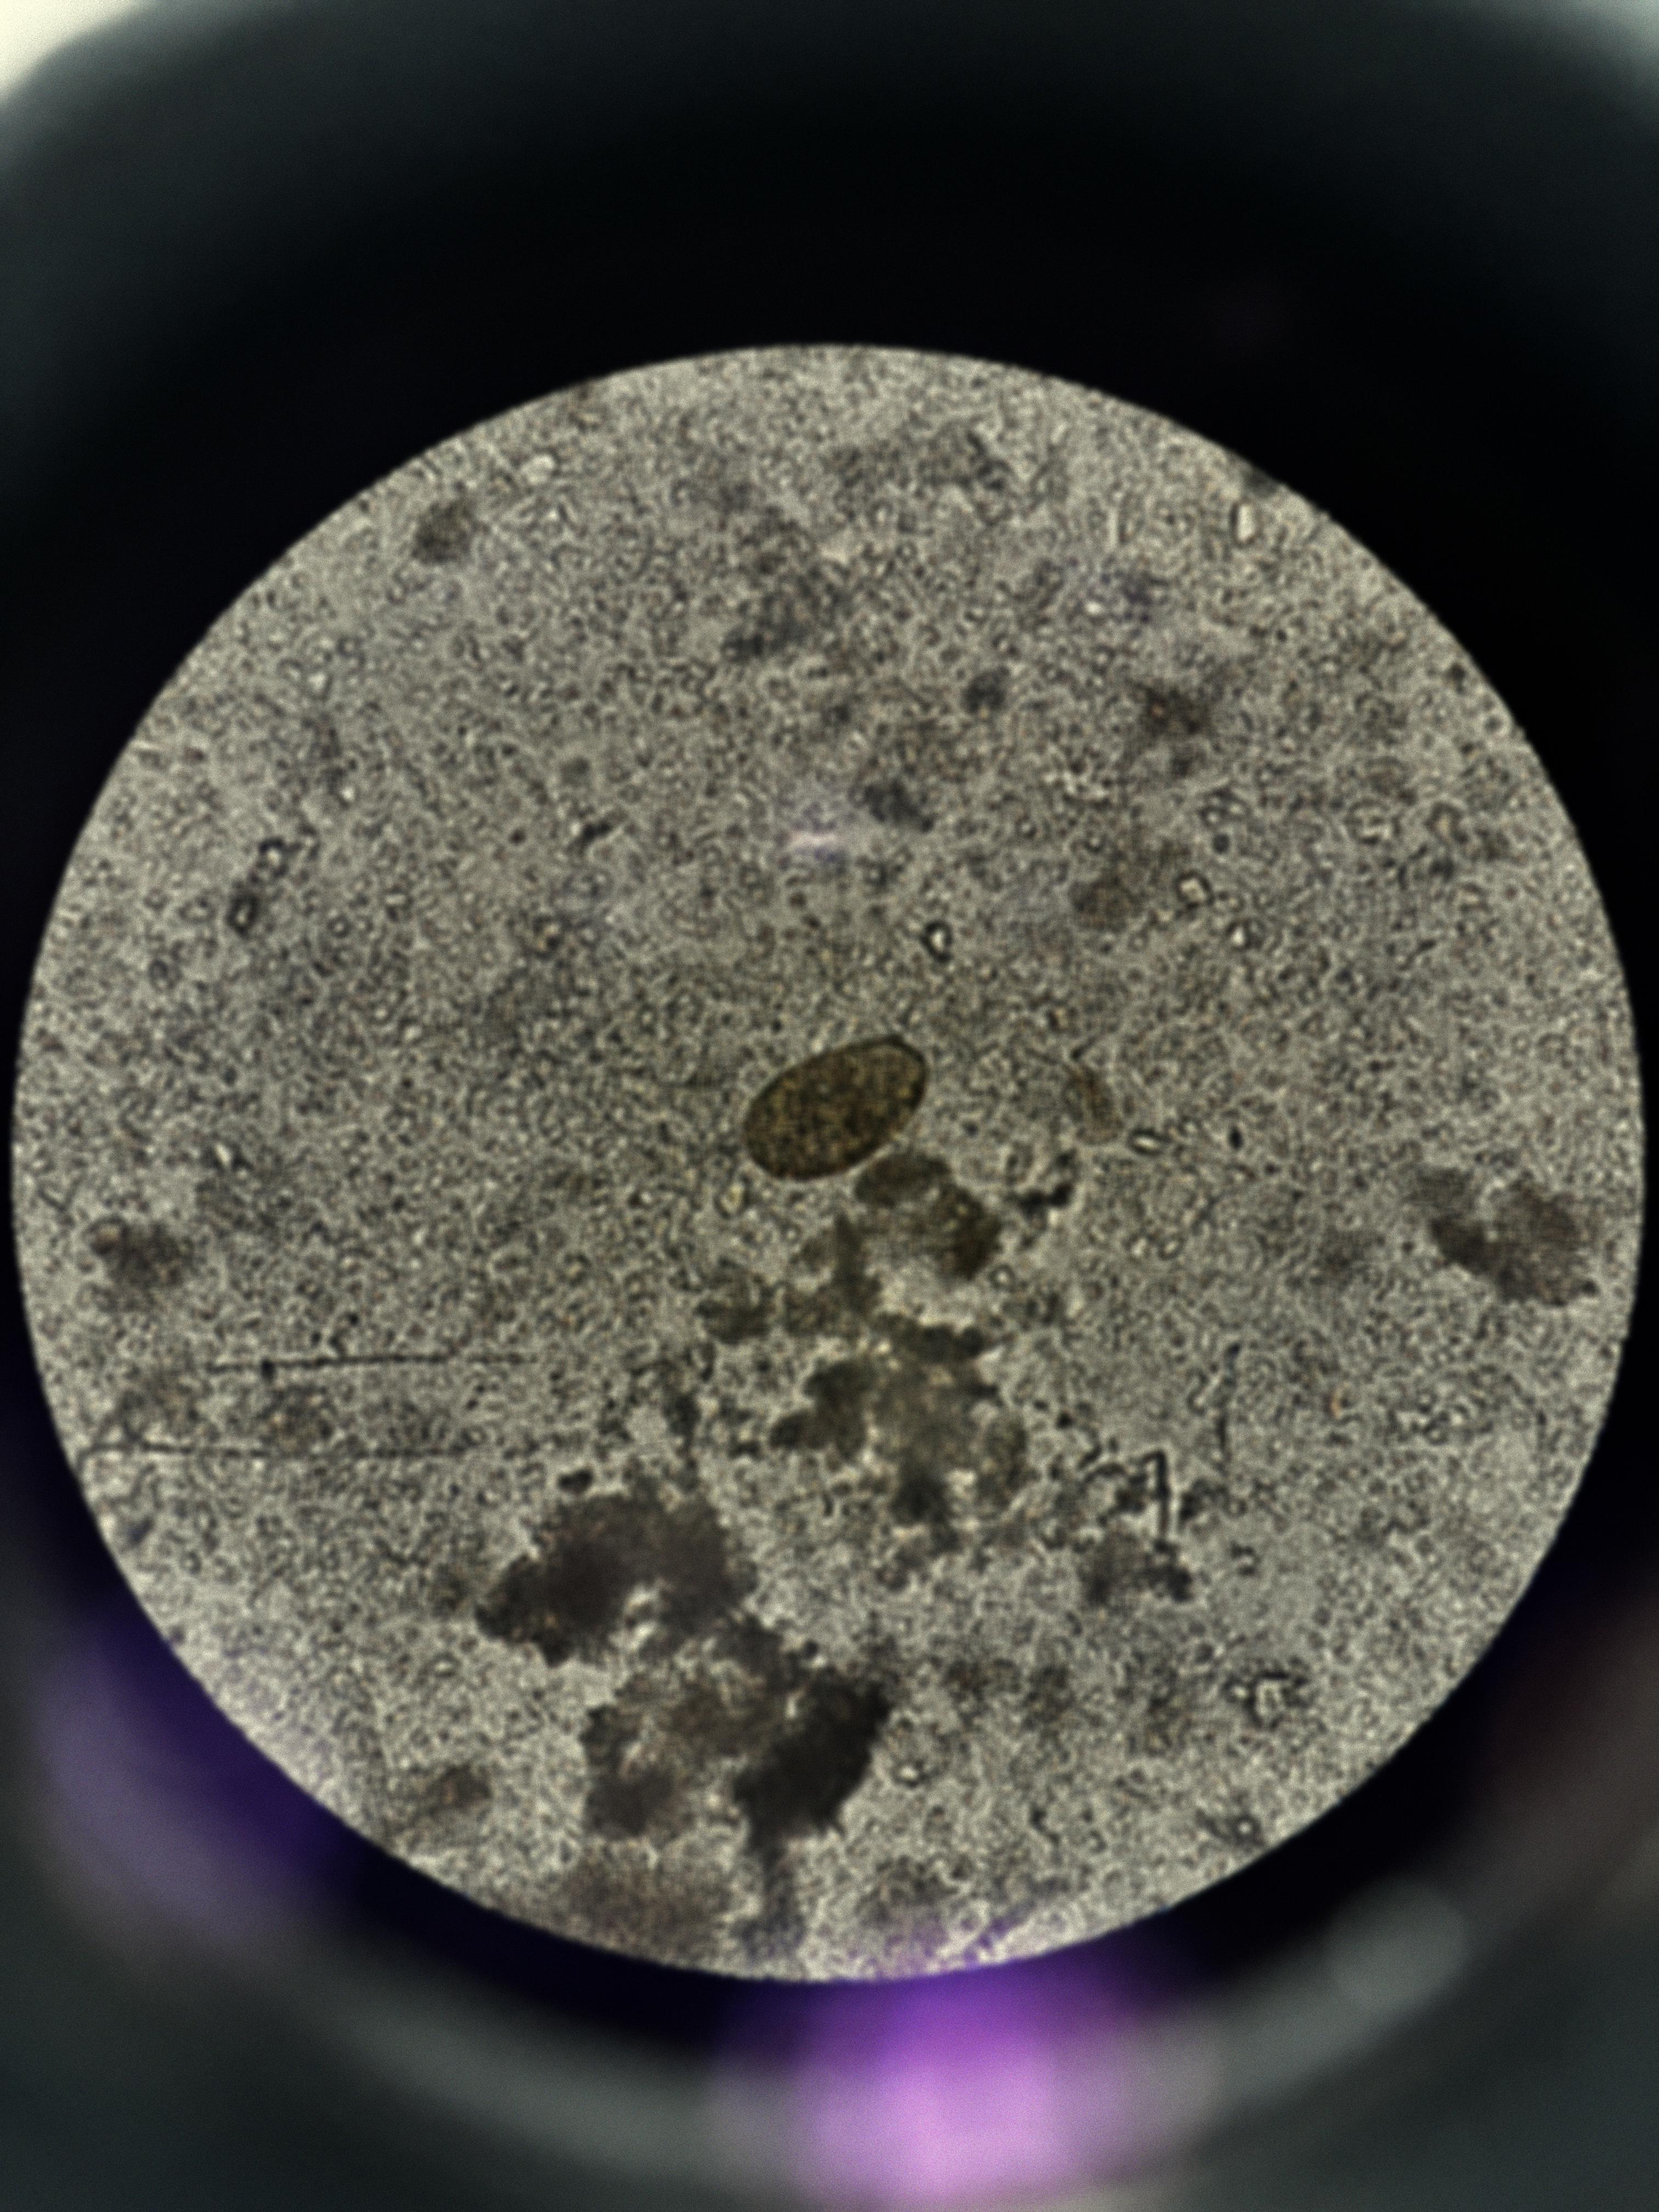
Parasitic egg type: Paragonimus spp